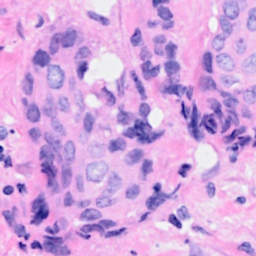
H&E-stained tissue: Breast